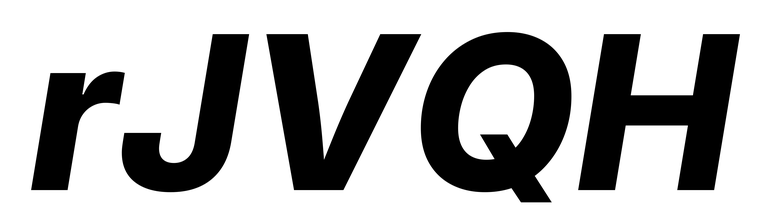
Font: Inter-Italic_ExtraBold_Italic